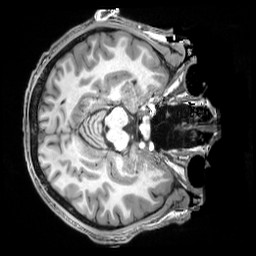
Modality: T1w
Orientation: axial
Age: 23
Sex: male